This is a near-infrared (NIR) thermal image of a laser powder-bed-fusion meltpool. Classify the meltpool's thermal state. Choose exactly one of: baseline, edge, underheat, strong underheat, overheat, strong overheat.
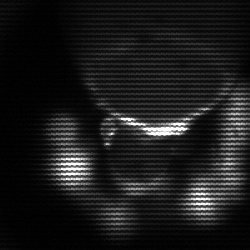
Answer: edge